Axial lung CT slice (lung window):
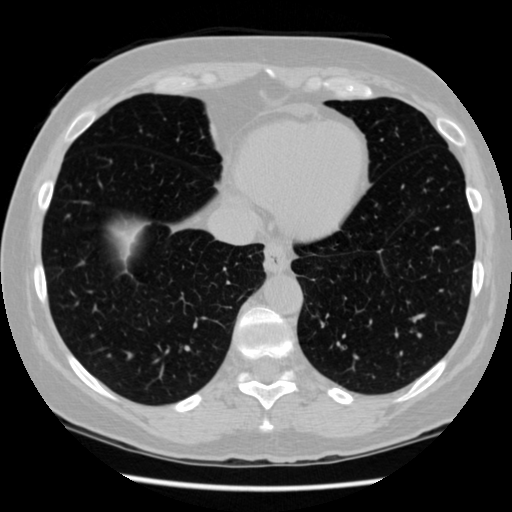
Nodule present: no